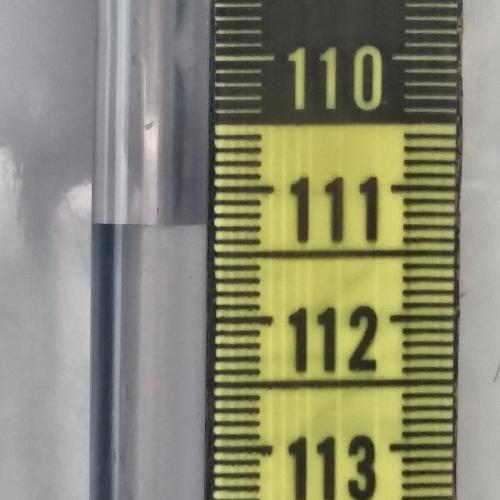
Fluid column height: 111.3 cm